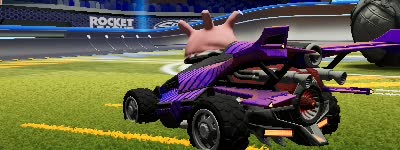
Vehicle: aftershock